Field crop: tomato
Growth stage: 1
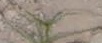
Species: cyperus